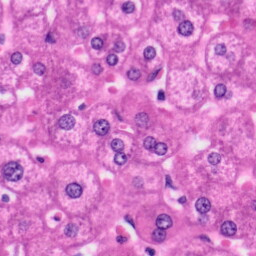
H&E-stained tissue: Liver